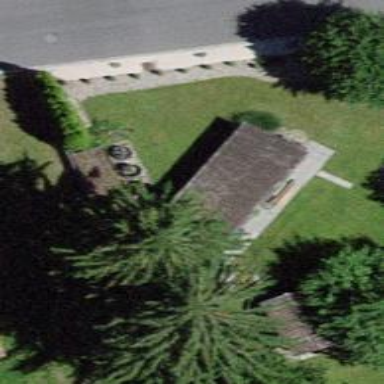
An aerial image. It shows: Shed.